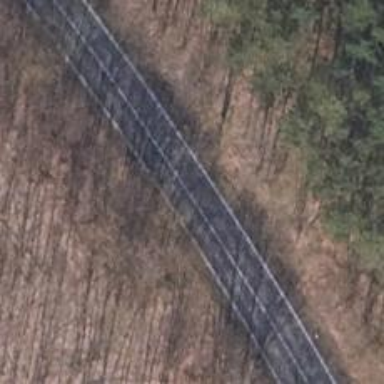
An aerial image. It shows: Secondary road with asphalt surface.